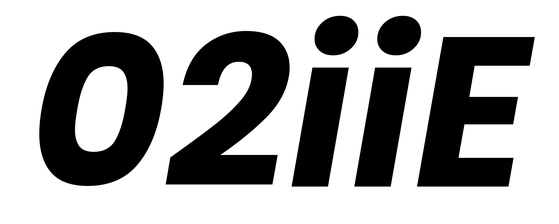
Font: Poppins-BoldItalic